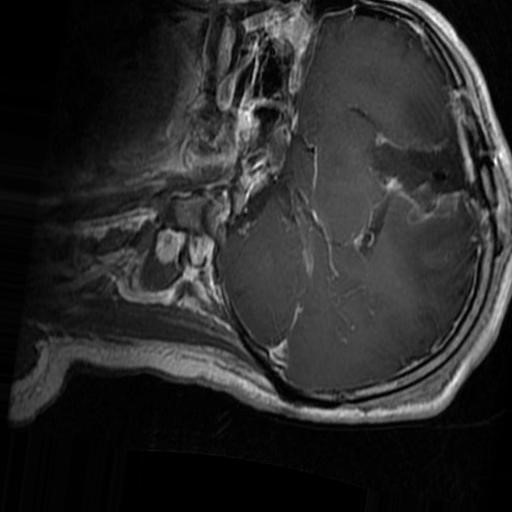
Label: brain_glioma